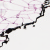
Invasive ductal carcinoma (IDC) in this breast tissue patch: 0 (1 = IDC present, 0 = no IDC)